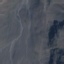
Land use / land cover: HerbaceousVegetation